Interaction volume radius: 5 \u00c5
Interaction volume height: 30 \u00c5
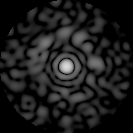
Disorder parameter: 0.835